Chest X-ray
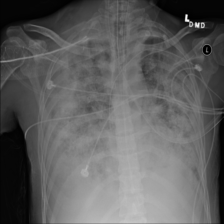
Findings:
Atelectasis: negative
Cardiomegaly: negative
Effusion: negative
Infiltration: positive
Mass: negative
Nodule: negative
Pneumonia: negative
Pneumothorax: negative
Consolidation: negative
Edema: negative
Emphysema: negative
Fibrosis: negative
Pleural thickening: positive
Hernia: negative